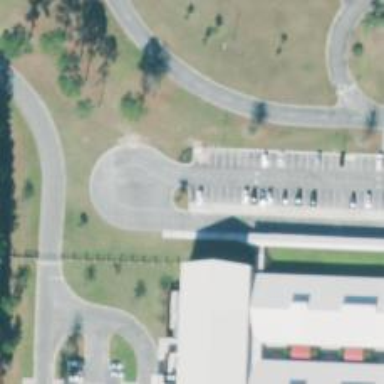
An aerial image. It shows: Parking space.